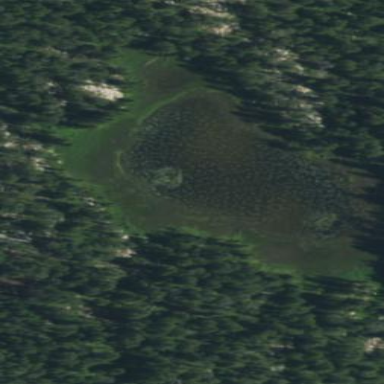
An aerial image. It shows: Beautiful lake surrounded by nature.